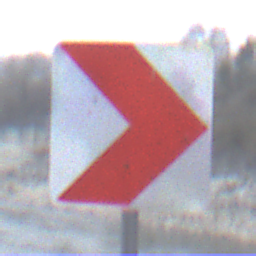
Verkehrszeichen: RichtungstafelnInKurvenKleinLinks
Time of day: MorningAfternoon
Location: Outdoor (Suburban)
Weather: Overcast
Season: NotSpecified
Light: Natural